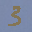
Label: 3